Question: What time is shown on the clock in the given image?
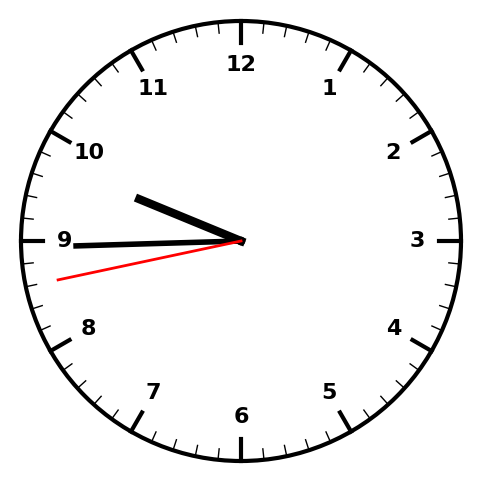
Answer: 09:44:43